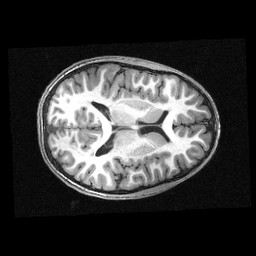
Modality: T1w
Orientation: axial
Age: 11
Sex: male
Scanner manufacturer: siemens
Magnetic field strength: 3 T
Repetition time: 2.3 s
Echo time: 0.00336 s